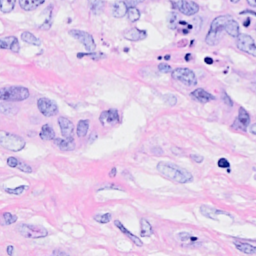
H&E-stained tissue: Breast